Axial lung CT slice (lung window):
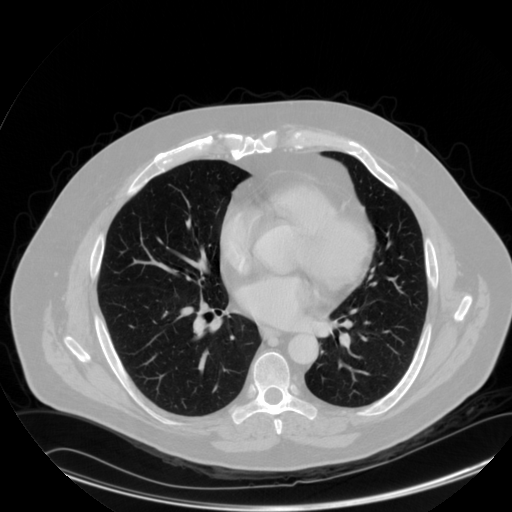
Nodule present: no